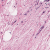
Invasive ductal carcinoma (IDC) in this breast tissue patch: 0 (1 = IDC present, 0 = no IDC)